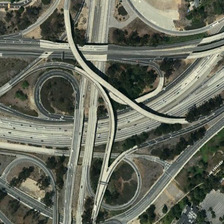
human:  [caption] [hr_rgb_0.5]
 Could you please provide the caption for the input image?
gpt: a lot of overpasses are there .

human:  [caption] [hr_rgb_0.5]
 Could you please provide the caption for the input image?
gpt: many green trees are near a complicated viaduct .

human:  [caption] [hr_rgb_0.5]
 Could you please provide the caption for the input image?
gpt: many overpasses are surrounded by many trees .

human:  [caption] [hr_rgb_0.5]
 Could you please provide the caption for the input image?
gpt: many green trees are near a complicated viaduct .

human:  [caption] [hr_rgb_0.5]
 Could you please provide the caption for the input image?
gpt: a lot of overpasses are there .